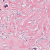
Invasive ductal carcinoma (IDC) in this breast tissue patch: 1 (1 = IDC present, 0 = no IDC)